Question: I have two projects in my Solution, of which one is the Identity registration and the other is an ASP.NET Core MVC project. I have added another connection for Identity accordingly to <URL> in appsettings.json. But I have got exception System.ArgumentNullException' occurred in Microsoft.EntityFrameworkCore.SqlServer.dll in ConfigureServices method.
My changed appsettings.json
'''
{
"ConnectionStrings": {
"DefaultConnection": "Server=(localdb)\mssqllocaldb;Database=employeedb;Trusted_Connection=True;MultipleActiveResultSets=true",
"LocalConnection": "Server=(localdb)\mssqllocaldb;Database=employeedb;Trusted_Connection=True;MultipleActiveResultSets=true"
},
"Logging": {
"LogLevel": {
"Default": "Warning"
}
}
}
'''
ConfigureServices method
'''
public void ConfigureServices(IServiceCollection services)
{
services
.AddEntityFrameworkSqlServer()
.AddDbContext<EmployeeContext>(options => {
options.UseSqlServer(Configuration["Data:DefaultConnection"]);
})
.AddDbContext<ApplicationContext>(options => {
options.UseSqlServer(Configuration["Data:LocalConnection"]);
});
var mappingConfig = new MapperConfiguration(mc =>
{
mc.AddProfile(new MappingProfile());
});
IMapper mapper = mappingConfig.CreateMapper();
services.AddSingleton(mapper);
services.AddMvc().SetCompatibilityVersion(CompatibilityVersion.Version_2_1);
services.AddIdentity<User, IdentityRole>()
.AddEntityFrameworkStores<ApplicationContext>();
services.AddScoped<IEmployeeService, EmployeeService>();
}
'''
Exception in ConfigureServices method

How do I get two connection strings working in ConfigureServices method?
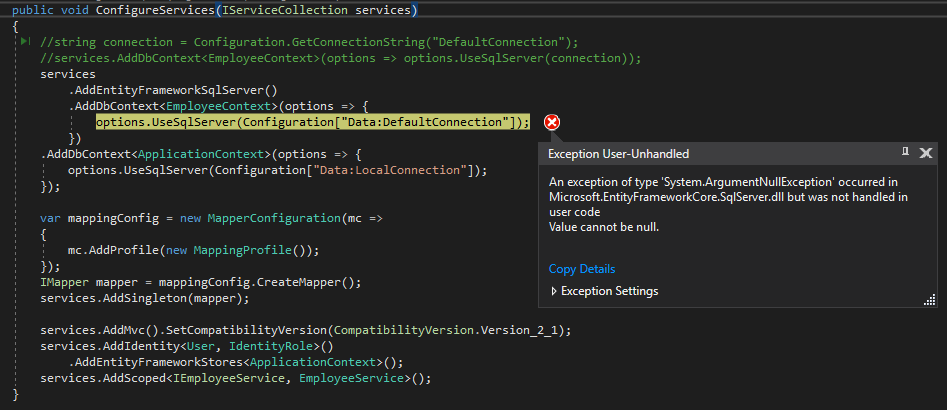
Answer: There is no 'Data:DefaultConnection' element in your appsettings.json file. Instead, try using 'Configuration["ConnectionStrings:DefaultConnection"]'. This counts for 'LocalConnection' as well.
Even easier might be to use the 'GetConnectionString()' extension method. For example:
'''
Configuration.GetConnectionString("DefaultConnection")
'''